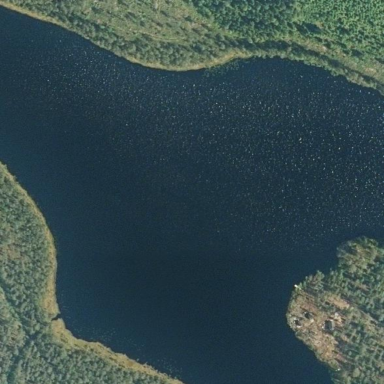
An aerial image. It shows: Peaceful pond surrounded by nature.